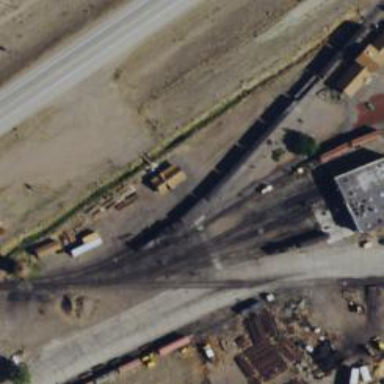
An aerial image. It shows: Preserved railway siding with rail tracks.